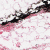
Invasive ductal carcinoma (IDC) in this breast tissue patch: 0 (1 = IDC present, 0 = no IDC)